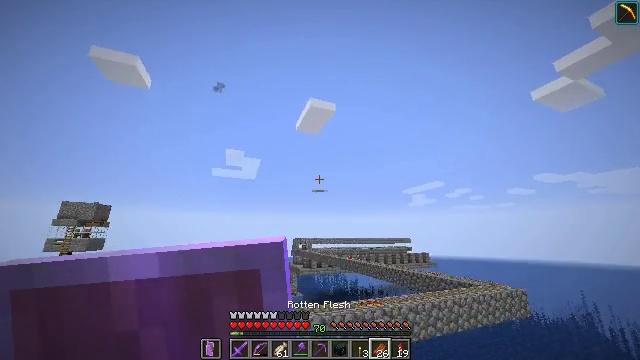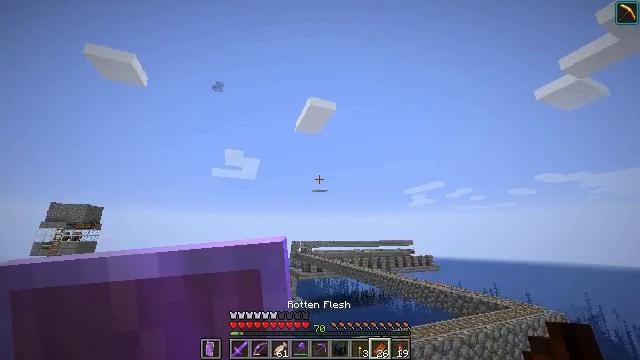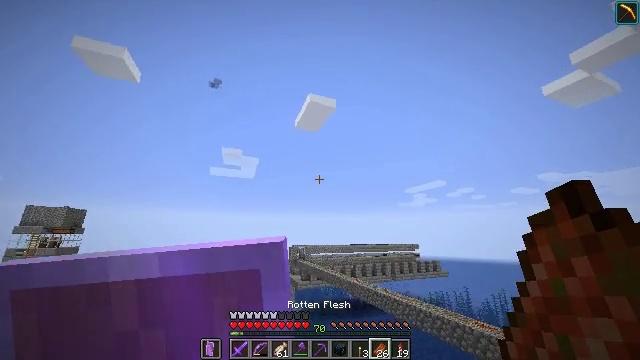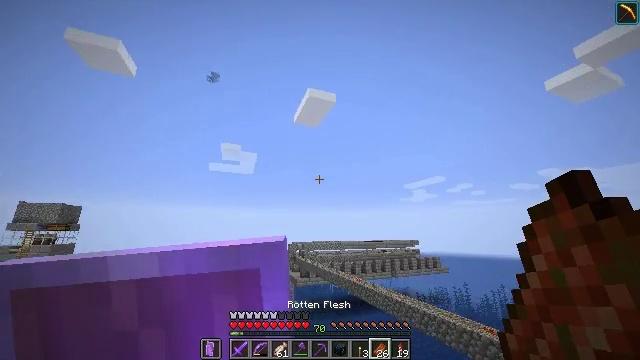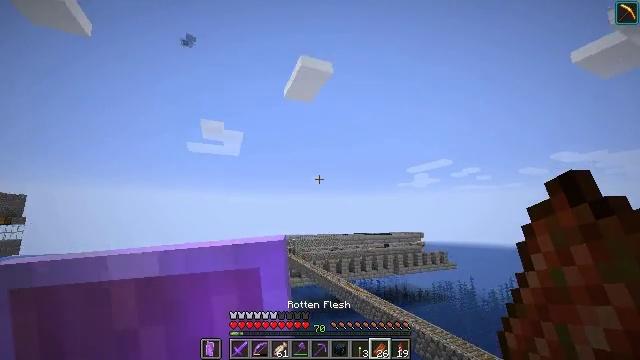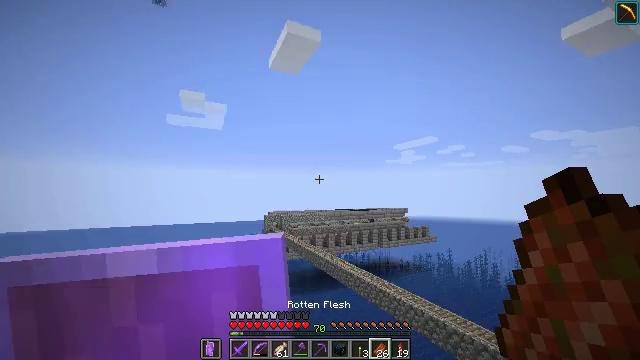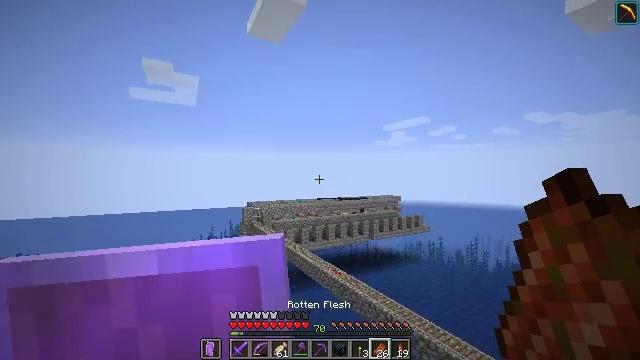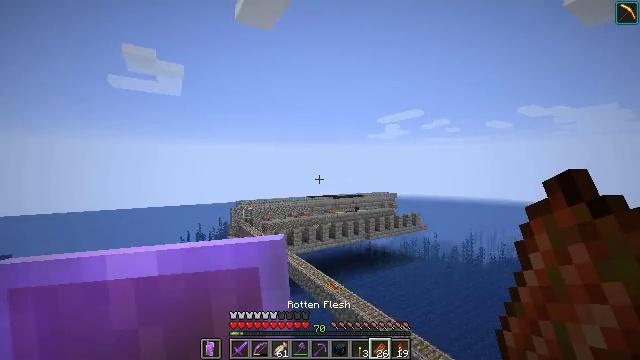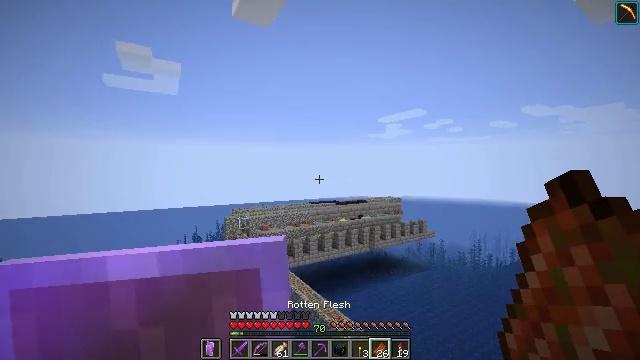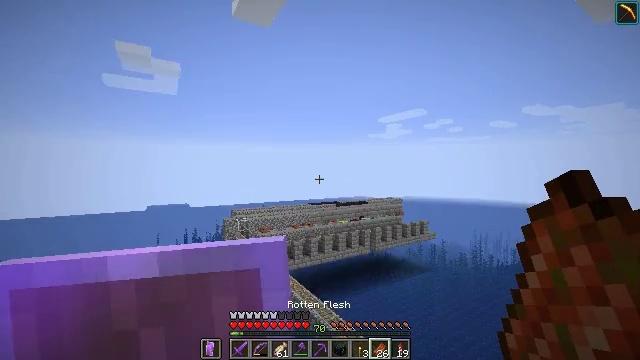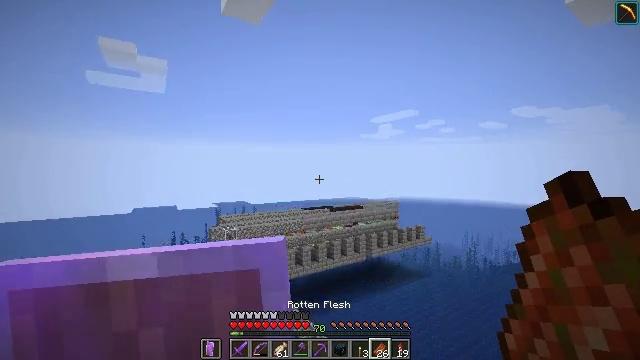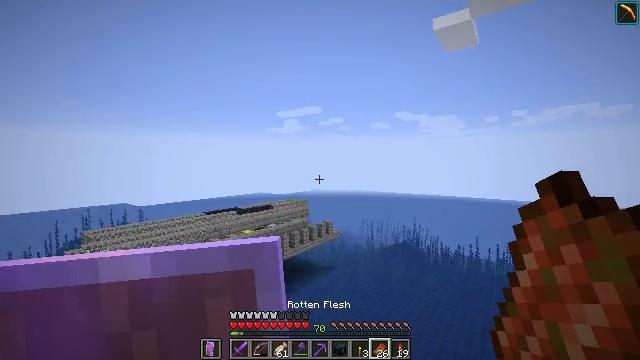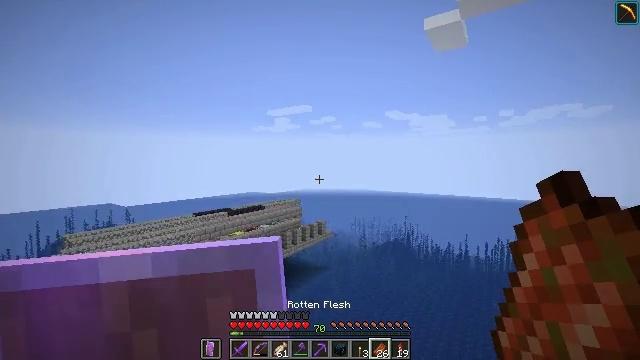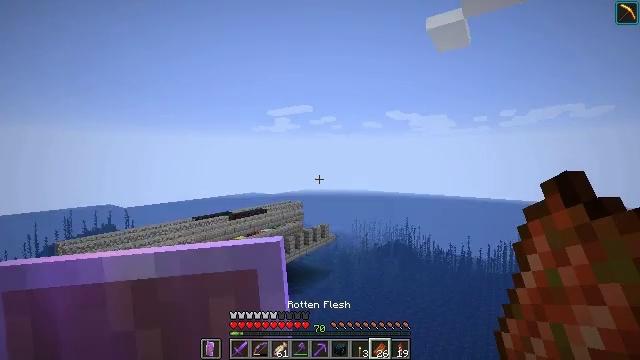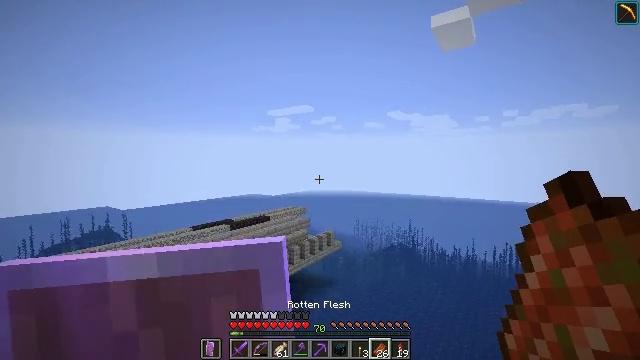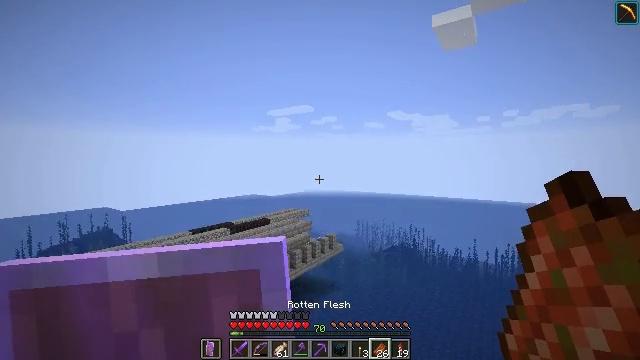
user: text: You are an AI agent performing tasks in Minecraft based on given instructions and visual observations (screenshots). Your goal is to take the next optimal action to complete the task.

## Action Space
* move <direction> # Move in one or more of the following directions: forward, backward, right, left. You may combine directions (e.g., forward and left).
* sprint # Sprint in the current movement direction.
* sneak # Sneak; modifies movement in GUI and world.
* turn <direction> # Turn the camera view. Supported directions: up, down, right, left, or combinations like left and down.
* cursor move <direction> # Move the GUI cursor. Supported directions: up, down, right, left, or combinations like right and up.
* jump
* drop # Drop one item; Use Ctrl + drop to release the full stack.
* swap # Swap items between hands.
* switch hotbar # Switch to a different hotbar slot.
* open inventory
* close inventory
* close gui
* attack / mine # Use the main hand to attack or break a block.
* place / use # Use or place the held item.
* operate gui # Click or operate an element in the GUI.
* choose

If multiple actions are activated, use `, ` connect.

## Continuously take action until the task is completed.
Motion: motion action
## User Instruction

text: craft item air
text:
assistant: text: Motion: move forward, sprint
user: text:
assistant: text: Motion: move forward, sprint
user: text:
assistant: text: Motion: turn down
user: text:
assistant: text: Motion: turn right and down
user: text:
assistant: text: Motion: turn right and down
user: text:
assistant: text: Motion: turn right and down
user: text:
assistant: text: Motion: turn right and down
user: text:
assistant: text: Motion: no_op
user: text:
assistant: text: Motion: no_op
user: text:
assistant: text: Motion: turn right
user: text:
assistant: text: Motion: turn right and down
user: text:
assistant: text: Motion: turn right
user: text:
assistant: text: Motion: no_op
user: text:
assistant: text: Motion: no_op
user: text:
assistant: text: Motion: no_op
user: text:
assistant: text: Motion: no_op
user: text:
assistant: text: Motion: no_op
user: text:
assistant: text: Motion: turn right and down
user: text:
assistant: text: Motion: turn right and down
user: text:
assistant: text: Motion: turn right
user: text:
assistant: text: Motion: no_op
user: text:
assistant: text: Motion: no_op
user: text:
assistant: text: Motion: no_op
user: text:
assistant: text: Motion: turn right and down
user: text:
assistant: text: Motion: turn right and down
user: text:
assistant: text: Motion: turn right and down
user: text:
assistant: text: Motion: no_op
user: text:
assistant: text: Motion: no_op
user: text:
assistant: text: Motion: no_op
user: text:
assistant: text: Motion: no_op